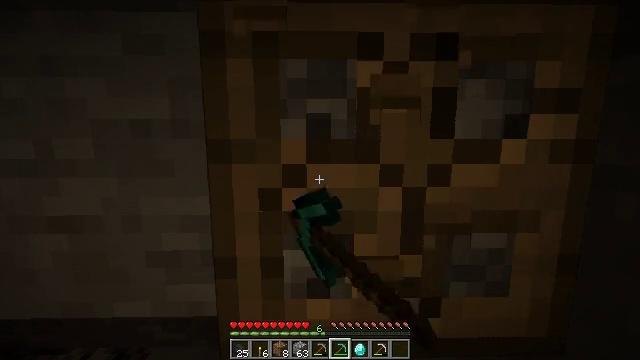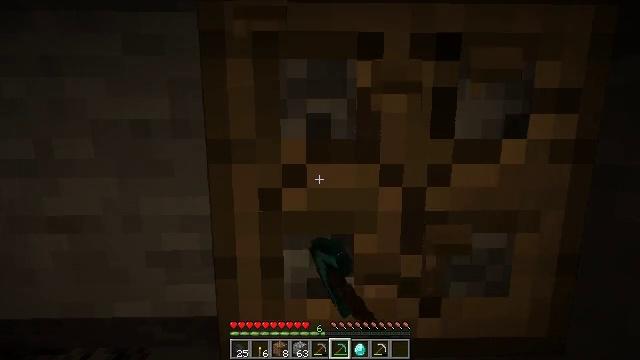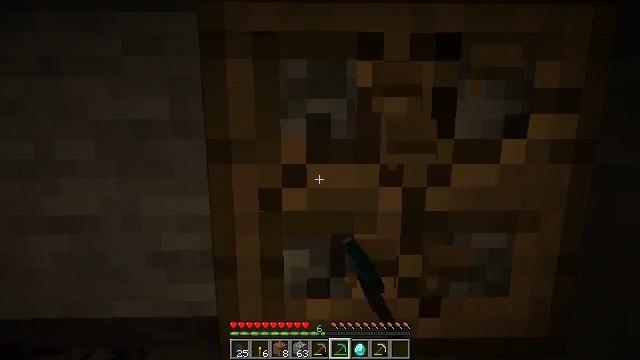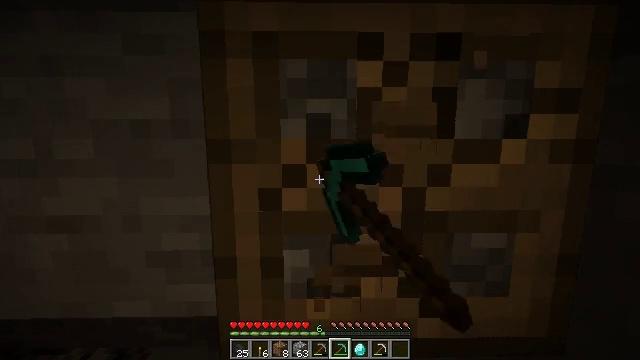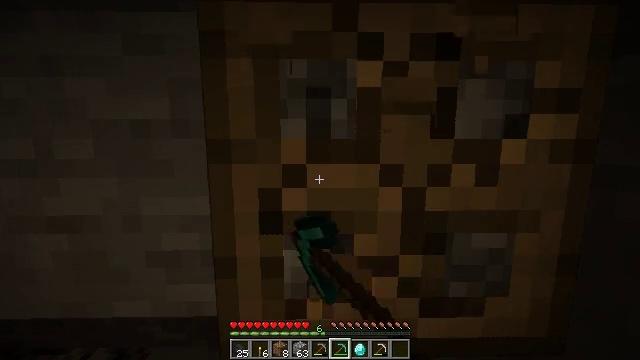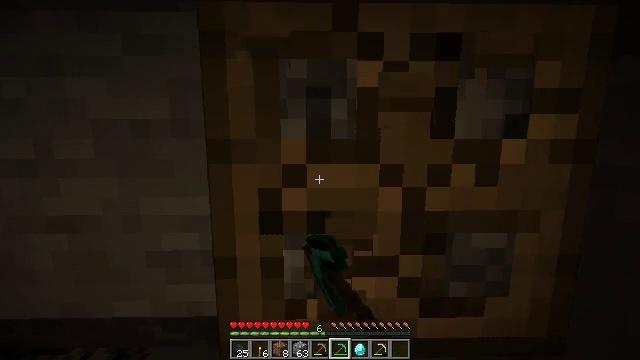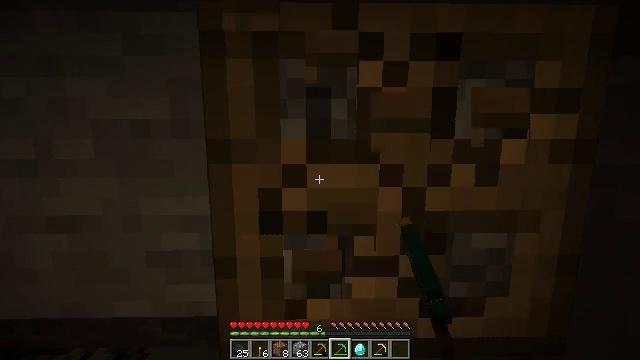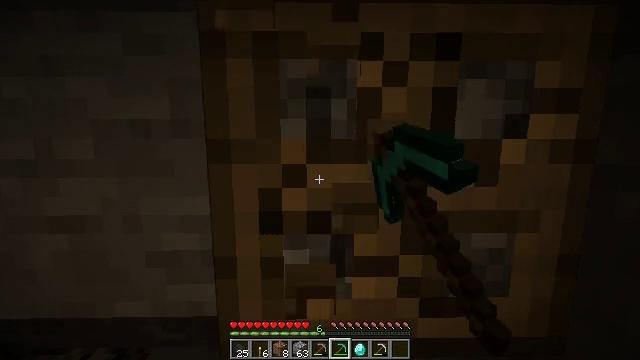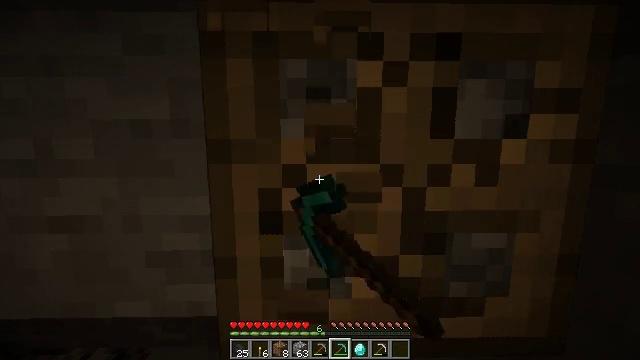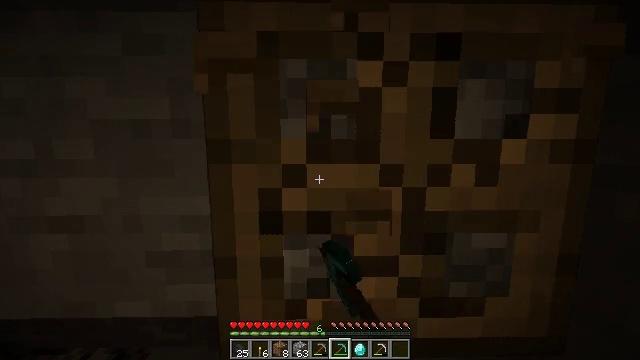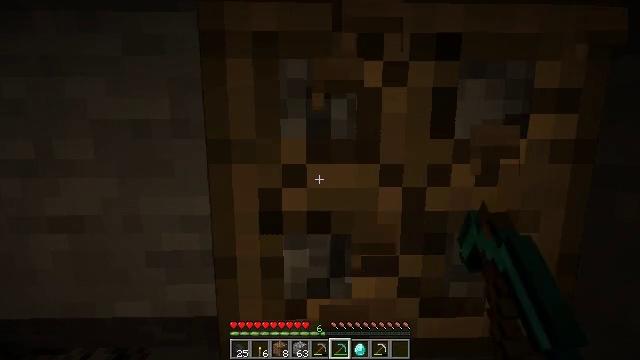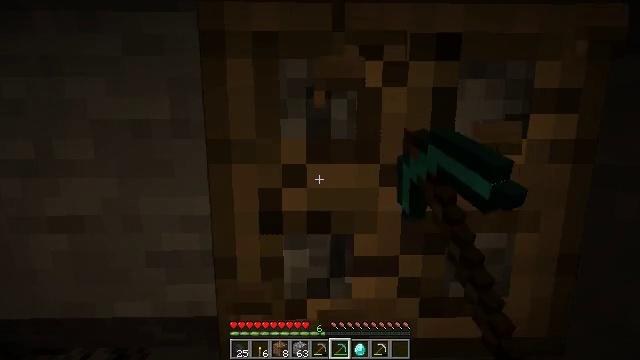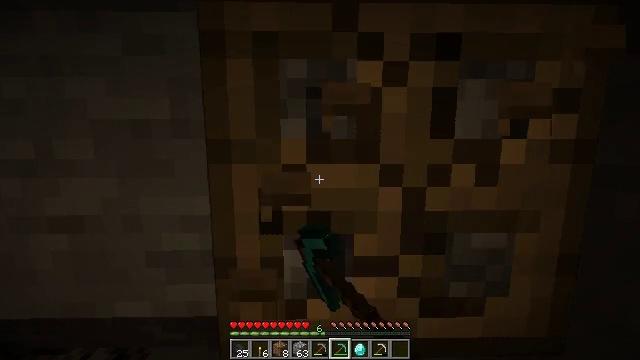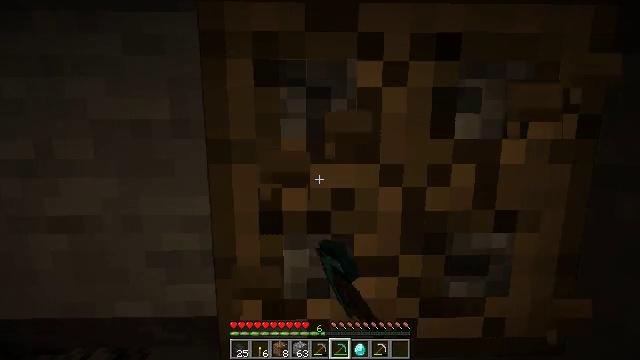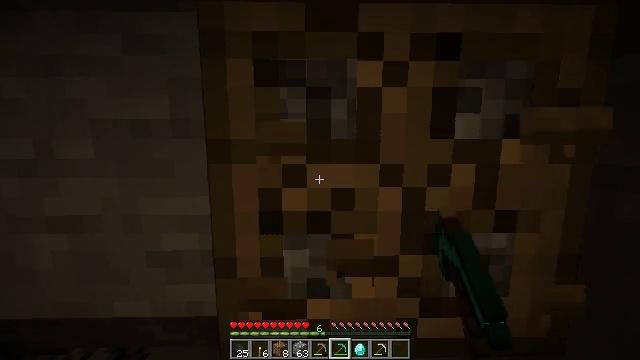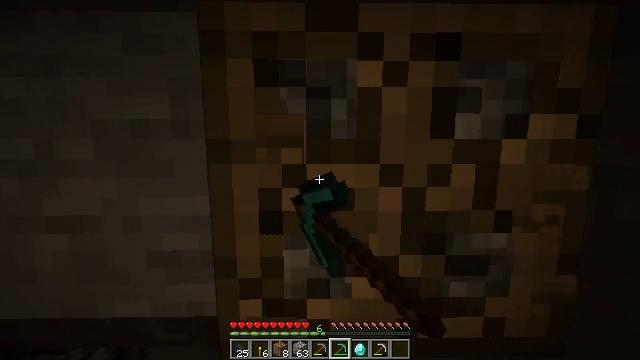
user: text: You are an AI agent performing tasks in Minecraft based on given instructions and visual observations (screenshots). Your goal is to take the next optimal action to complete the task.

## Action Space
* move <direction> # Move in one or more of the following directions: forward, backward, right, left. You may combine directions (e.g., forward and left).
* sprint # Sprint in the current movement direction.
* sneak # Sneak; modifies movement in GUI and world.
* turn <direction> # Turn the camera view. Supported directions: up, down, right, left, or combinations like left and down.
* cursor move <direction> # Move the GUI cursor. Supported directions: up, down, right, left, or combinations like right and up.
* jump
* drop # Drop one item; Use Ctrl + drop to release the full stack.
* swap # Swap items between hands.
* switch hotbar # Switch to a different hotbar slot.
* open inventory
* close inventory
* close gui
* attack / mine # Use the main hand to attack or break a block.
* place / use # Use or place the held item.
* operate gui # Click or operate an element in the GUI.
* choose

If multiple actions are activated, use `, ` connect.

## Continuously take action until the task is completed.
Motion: motion action
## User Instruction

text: Remove the oak trapdoor from its place.
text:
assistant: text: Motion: attack / mine
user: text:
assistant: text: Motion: attack / mine
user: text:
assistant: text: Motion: attack / mine
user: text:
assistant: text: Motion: attack / mine
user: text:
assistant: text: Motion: attack / mine
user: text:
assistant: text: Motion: attack / mine
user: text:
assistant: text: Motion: attack / mine
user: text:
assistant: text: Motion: attack / mine
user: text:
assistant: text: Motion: attack / mine
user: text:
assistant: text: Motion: attack / mine
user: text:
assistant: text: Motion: attack / mine
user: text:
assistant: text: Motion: attack / mine
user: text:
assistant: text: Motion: attack / mine
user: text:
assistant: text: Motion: attack / mine
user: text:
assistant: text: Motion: attack / mine
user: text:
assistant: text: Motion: attack / mine
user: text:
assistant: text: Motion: attack / mine
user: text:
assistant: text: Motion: attack / mine
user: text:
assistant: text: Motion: attack / mine
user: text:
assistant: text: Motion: attack / mine
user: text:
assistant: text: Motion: attack / mine
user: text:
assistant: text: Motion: attack / mine
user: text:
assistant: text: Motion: attack / mine
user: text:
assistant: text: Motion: attack / mine
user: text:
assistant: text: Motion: attack / mine
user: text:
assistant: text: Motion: attack / mine
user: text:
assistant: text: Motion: attack / mine
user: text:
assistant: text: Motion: attack / mine
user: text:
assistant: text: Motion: attack / mine
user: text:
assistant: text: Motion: attack / mine